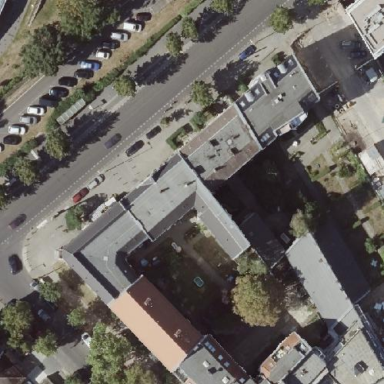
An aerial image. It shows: Building with apartments featuring unique double saltbox roof shape.